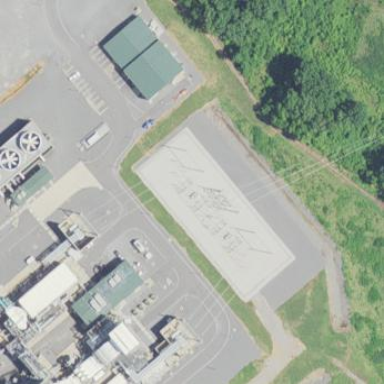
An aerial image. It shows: Switching substation.